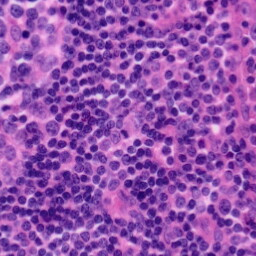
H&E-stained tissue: Tonsil